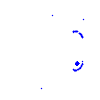
Particle: pion